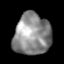
Tissue: skin
Cell type: Epithelial cells
Senescence score: 0.2711
Nuclear area (px): 1497
Mean DAPI intensity: 140.503